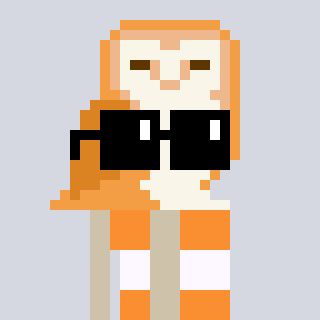
a pixel art character with square black sunglasses, a owl-shaped head and a bege-colored body on a cool background